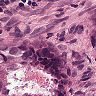
Metastatic tissue present: yes